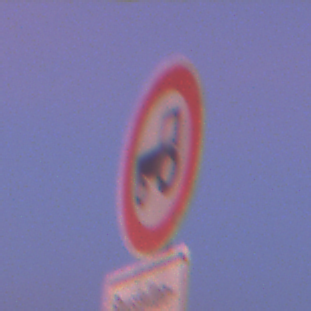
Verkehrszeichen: VerbotKraftfahrzeugeZuegeNichtSchneller25
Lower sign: SonstigeFahrzeugePersonengruppenFrei1
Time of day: Dawn
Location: Outdoor (Nature)
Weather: PartlyCloudy
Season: NotSpecified
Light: Natural